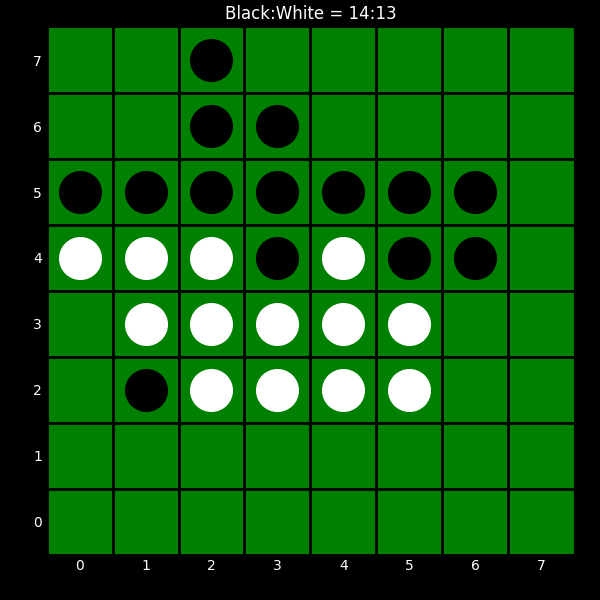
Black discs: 14
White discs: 13